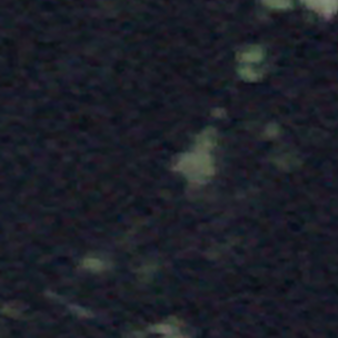
Label: other